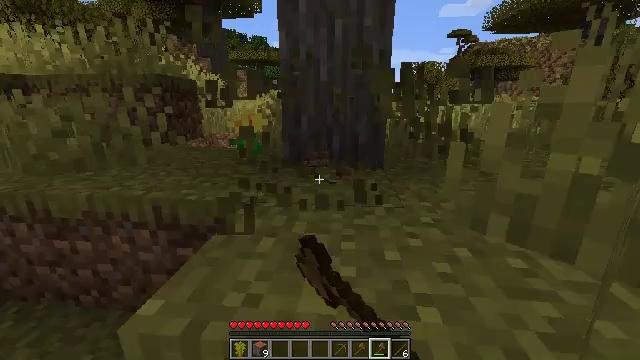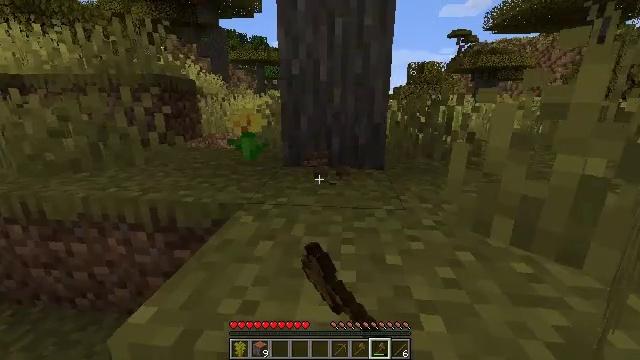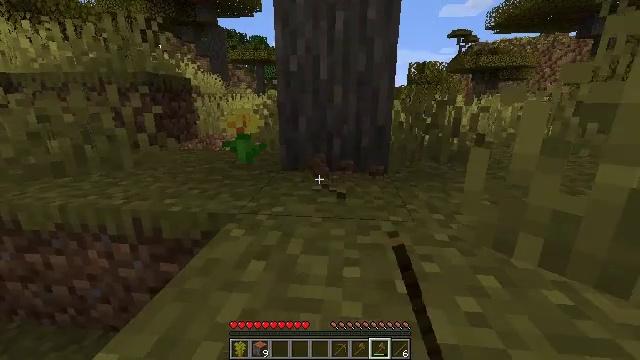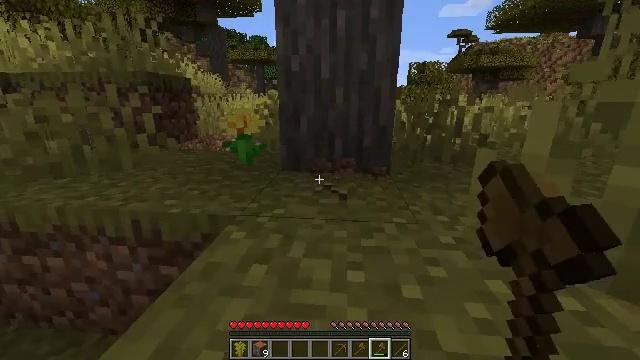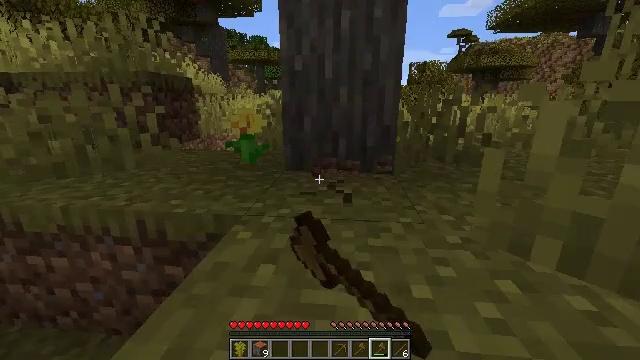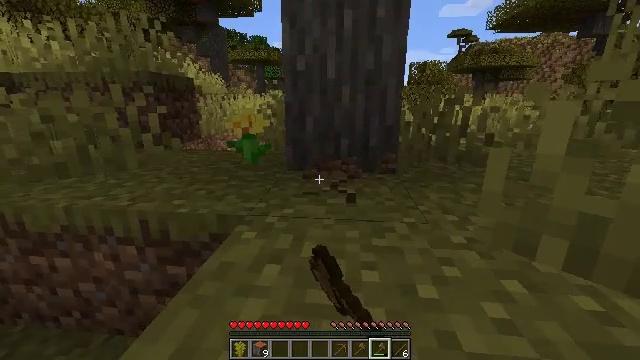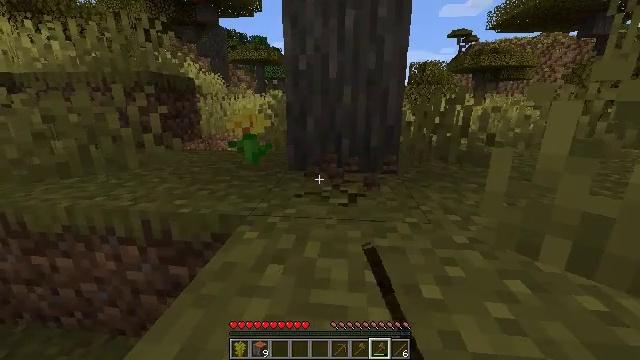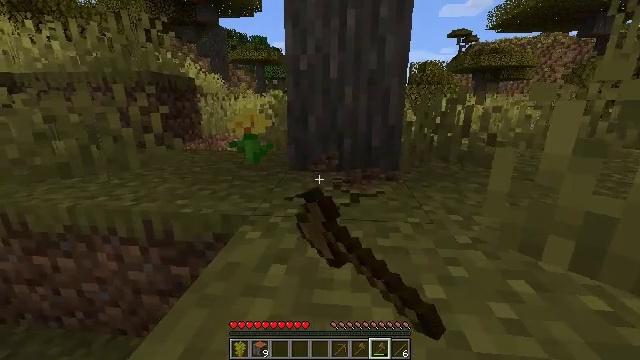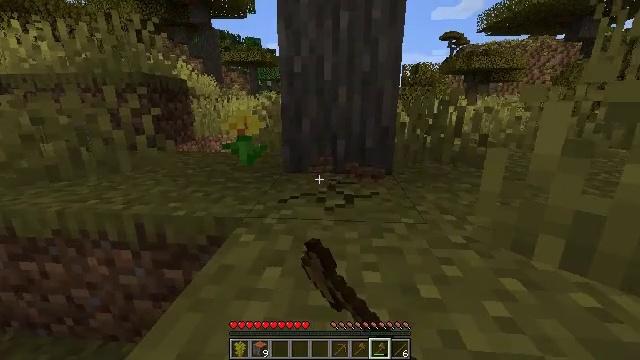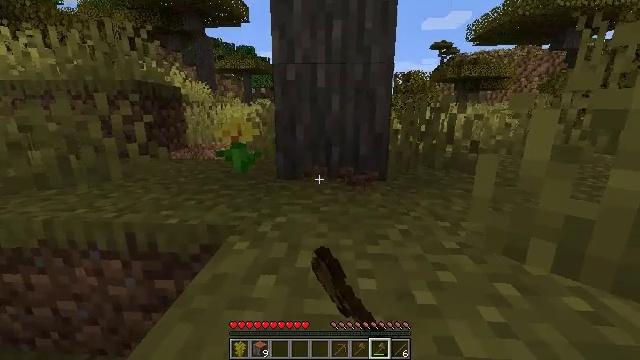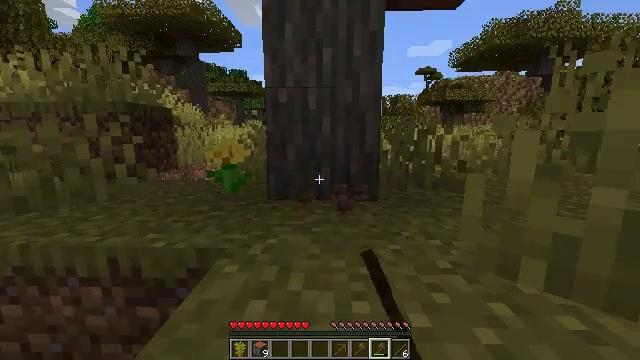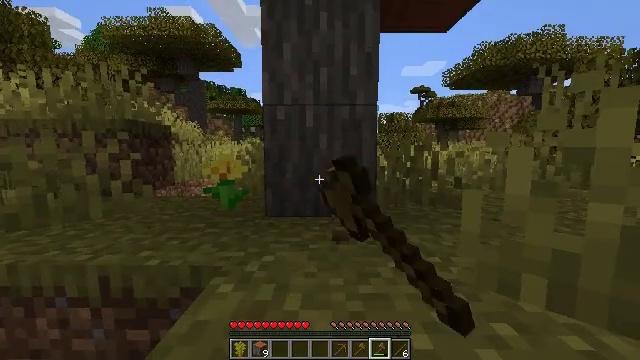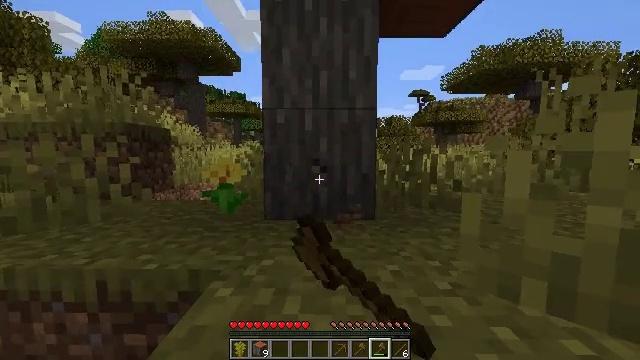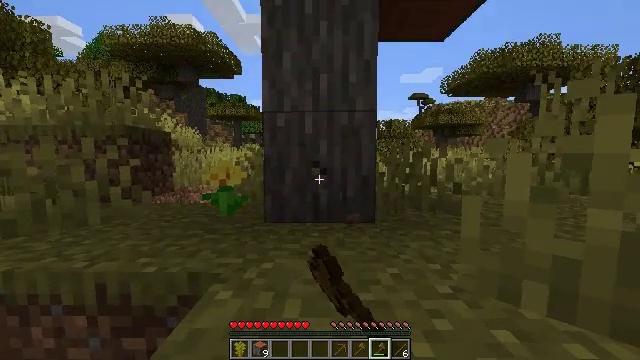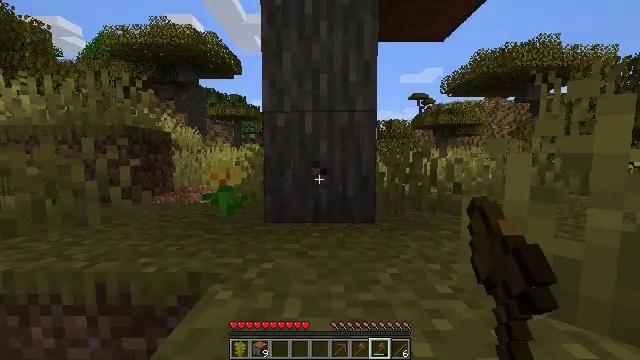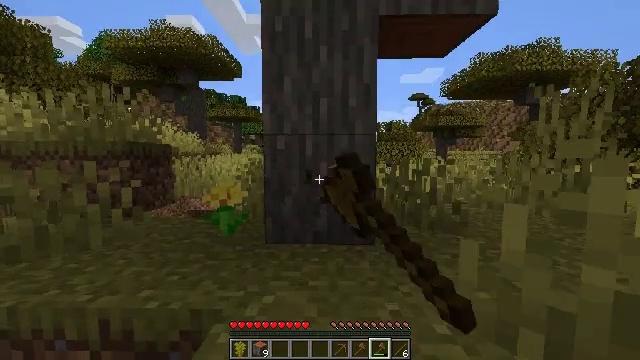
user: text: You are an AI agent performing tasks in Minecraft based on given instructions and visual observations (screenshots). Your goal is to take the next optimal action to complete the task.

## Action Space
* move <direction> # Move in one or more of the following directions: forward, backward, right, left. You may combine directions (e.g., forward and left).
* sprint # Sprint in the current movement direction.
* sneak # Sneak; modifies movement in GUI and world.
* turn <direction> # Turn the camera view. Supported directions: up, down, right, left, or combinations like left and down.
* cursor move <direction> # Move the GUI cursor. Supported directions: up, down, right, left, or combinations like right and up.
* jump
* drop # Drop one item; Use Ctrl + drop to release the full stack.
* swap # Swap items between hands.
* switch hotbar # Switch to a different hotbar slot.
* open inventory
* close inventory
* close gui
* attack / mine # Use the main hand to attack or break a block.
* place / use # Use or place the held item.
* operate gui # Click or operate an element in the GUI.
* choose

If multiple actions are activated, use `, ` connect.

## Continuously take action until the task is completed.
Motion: motion action
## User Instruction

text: Gather the acacia log for building.
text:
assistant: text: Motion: move forward, attack / mine
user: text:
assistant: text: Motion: move forward, attack / mine
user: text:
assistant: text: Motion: move forward, attack / mine
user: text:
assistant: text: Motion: move forward, attack / mine
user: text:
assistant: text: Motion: attack / mine
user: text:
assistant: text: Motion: attack / mine
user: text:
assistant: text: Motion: attack / mine
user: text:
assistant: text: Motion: turn right, attack / mine
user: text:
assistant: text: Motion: turn right and up, attack / mine
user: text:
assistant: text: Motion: turn right and up, attack / mine
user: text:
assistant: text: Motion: turn up, attack / mine
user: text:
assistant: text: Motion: attack / mine
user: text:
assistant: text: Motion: attack / mine
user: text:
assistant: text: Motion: attack / mine
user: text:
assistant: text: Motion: move forward, attack / mine, jump
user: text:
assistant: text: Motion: move forward, attack / mine, jump
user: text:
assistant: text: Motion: move forward, attack / mine, jump
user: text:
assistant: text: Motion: move forward, attack / mine, jump
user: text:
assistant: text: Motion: move forward, attack / mine, jump
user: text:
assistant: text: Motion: move forward, turn down, attack / mine
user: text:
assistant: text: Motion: move forward, turn down, attack / mine
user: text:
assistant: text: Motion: move forward, turn down, attack / mine
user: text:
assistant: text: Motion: turn down, attack / mine
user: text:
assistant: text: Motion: attack / mine
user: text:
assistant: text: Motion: attack / mine
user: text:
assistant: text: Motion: attack / mine
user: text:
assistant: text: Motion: attack / mine
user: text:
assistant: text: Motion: attack / mine
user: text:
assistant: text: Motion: attack / mine
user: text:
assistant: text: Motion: attack / mine